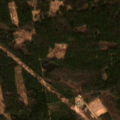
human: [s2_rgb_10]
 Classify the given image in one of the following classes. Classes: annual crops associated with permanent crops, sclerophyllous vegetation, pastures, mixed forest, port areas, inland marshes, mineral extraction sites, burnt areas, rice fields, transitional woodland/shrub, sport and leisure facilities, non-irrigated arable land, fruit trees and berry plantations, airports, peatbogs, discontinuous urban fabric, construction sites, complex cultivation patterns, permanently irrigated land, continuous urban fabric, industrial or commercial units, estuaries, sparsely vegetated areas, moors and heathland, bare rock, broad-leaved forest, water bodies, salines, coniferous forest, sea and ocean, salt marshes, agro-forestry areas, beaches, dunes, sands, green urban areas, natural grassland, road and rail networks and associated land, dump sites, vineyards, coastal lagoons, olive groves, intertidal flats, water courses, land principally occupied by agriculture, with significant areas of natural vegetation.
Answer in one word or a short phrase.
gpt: land principally occupied by agriculture, with significant areas of natural vegetation, broad-leaved forest, coniferous forest, mixed forest